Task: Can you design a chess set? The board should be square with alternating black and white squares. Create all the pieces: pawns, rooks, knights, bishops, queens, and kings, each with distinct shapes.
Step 5333:
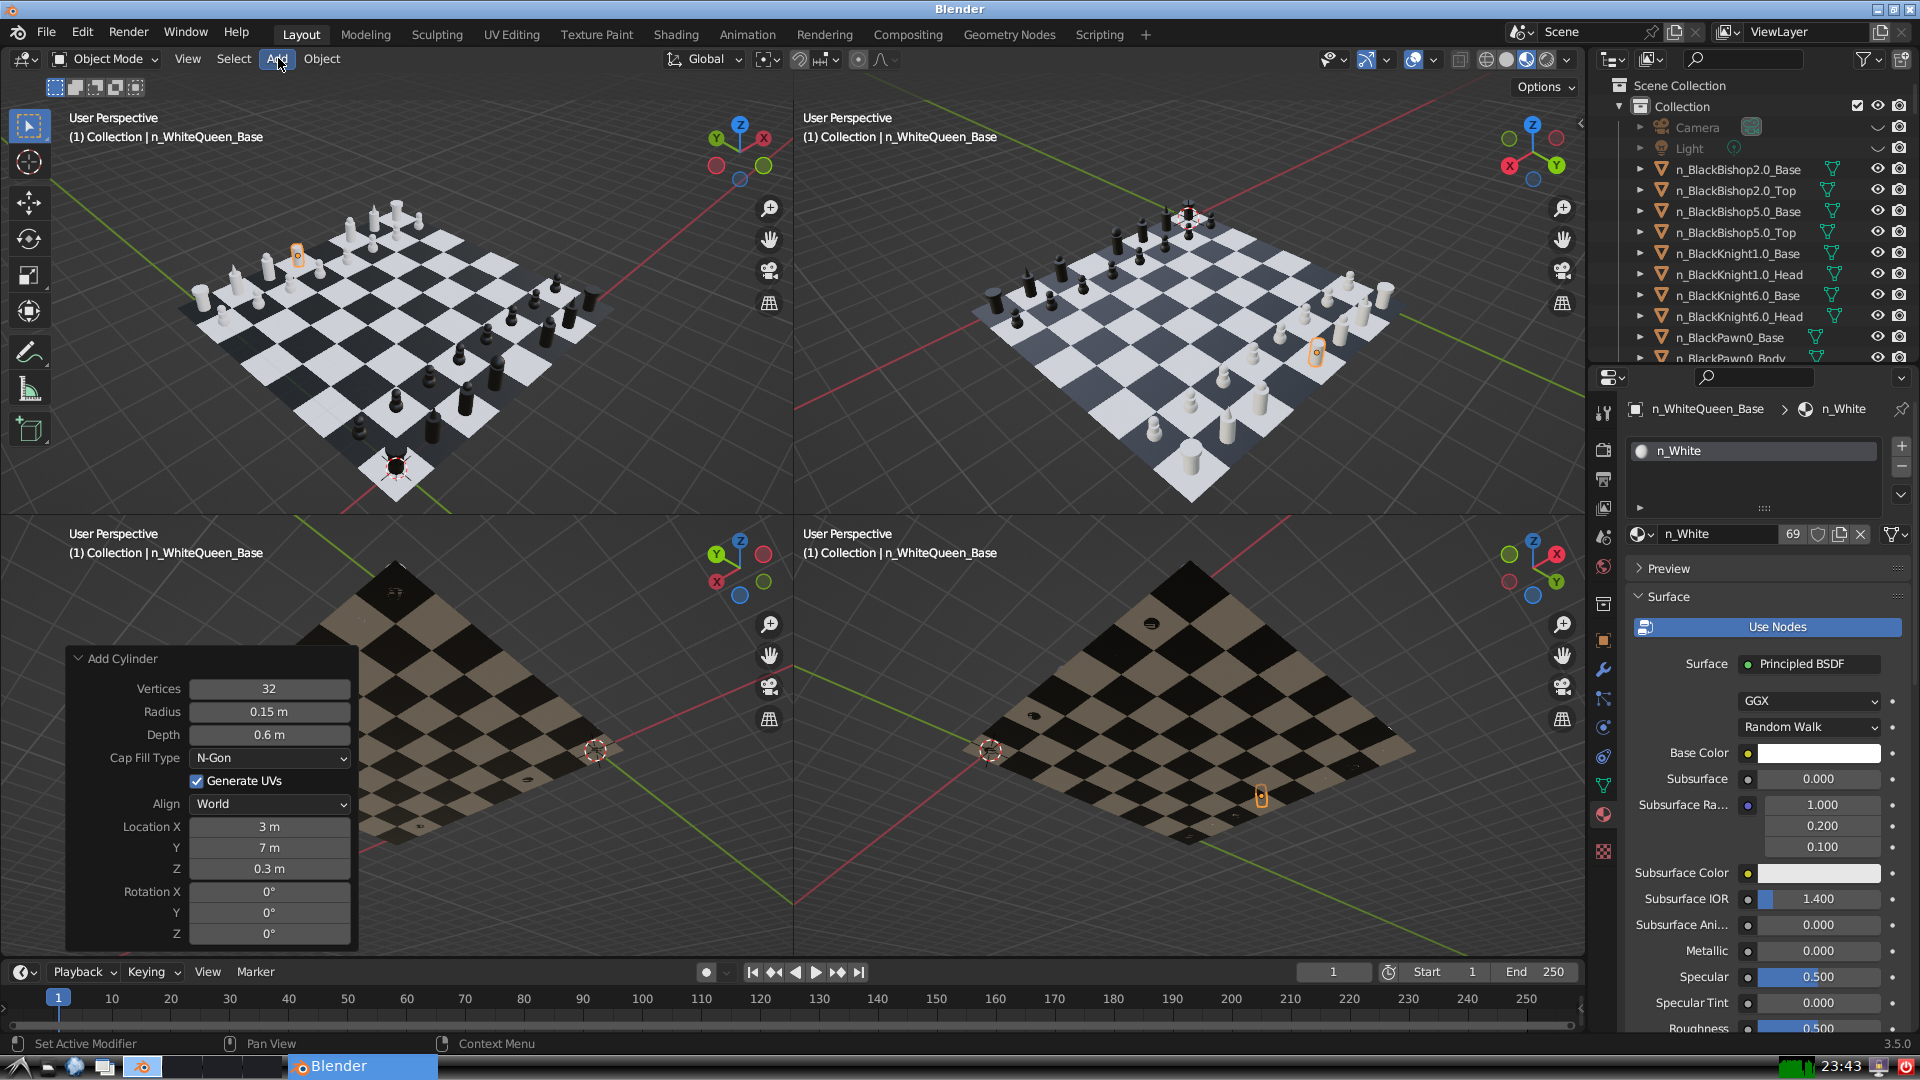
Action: click: no